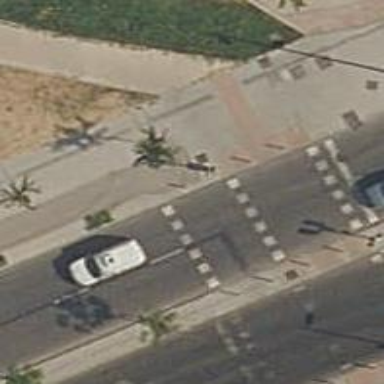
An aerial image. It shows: Road crossing with traffic signals.